Field crop: maize
Growth stage: 1
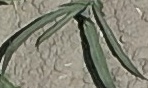
Species: sorghum